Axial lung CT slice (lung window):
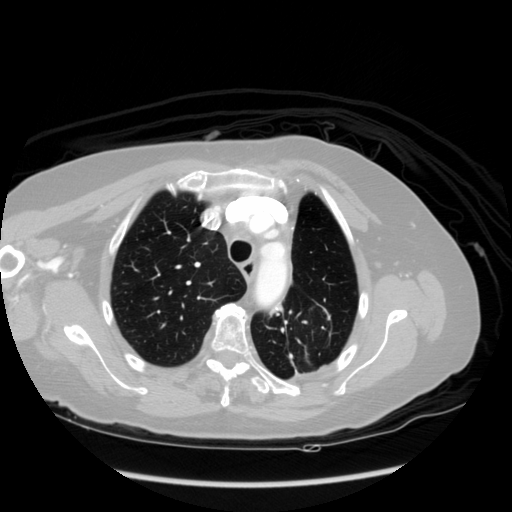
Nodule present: no